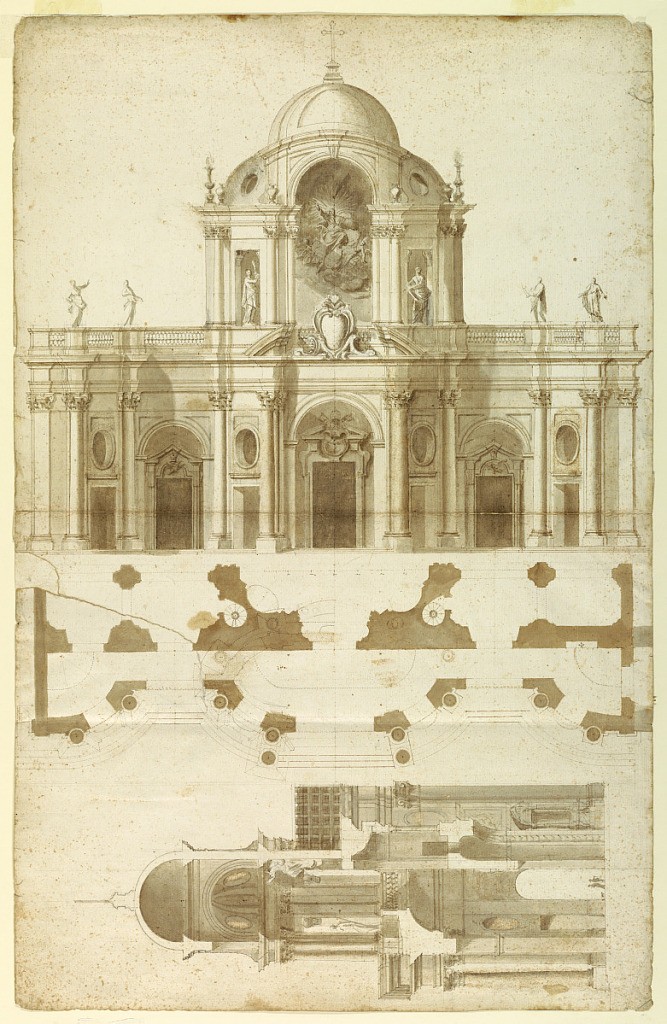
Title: Proposed Elevation, Section, and Plan for the Facade of San Giovanni, Laterano, Rome, Italy
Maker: Andrea Pozzo, Italian, 1642–1709
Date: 1699–1700
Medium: Pen and brown ink, brush and brown wash, black chalk on white wove paper, joined vertically at center
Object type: Drawing
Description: Proposed facade design for San Giovanni, Laterano, in Rome, Italy. The narthex has seven entrances.  Above central door is a blank papal escutcheon.  At center, a cupola upon a high drum, with arches in front and at sides, if flanked by two half cupolas. On the back wall is a relief of Christ's Ascension, with statues of Christ and Mary in the side niches.  The section is drawn in a right angle to the elevation and plan.